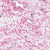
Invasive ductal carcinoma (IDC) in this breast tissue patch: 0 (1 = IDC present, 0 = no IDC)